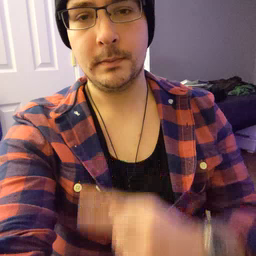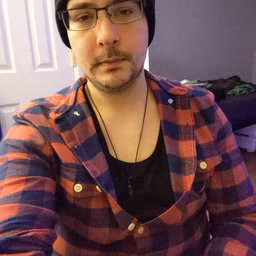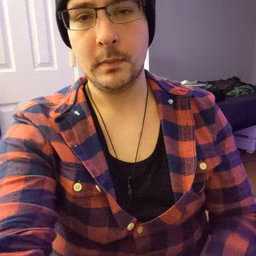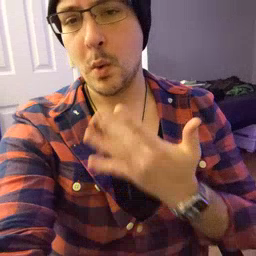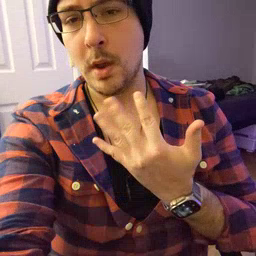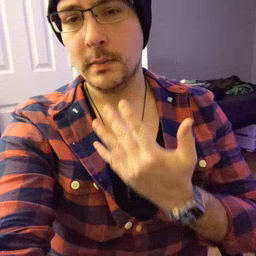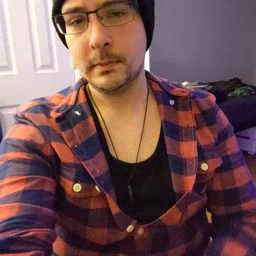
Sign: wait